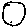
Label: circle